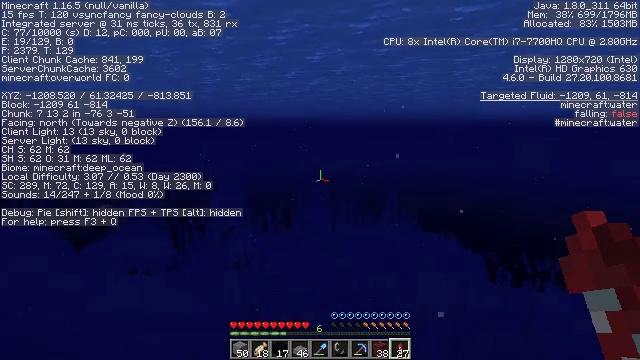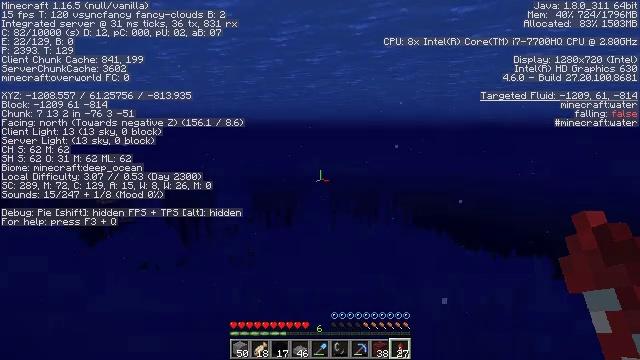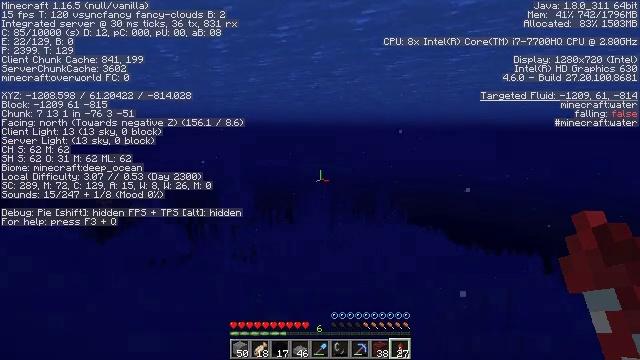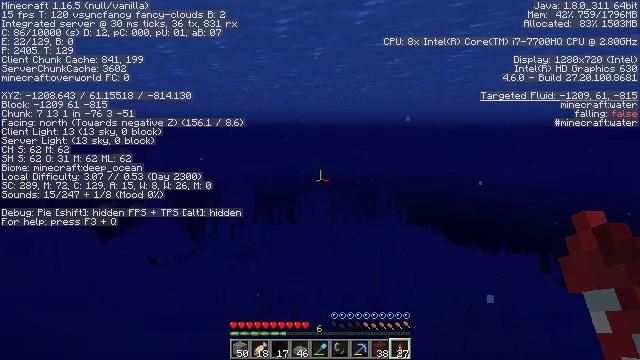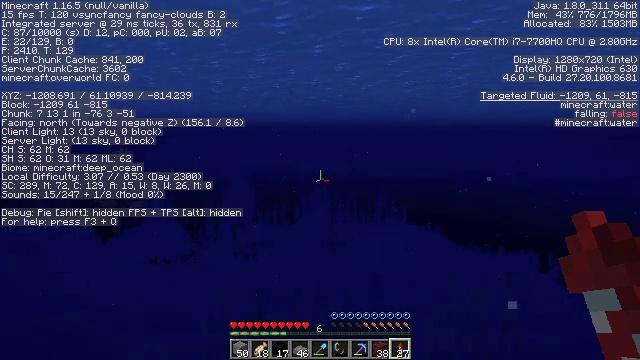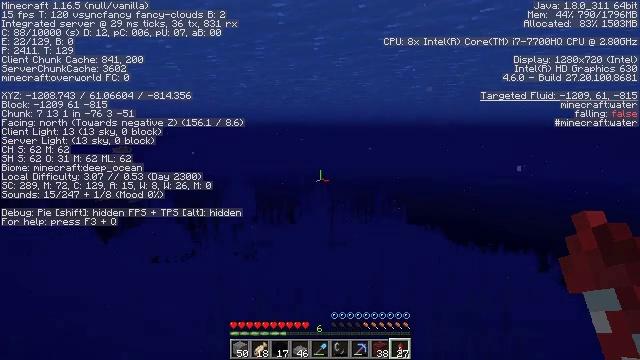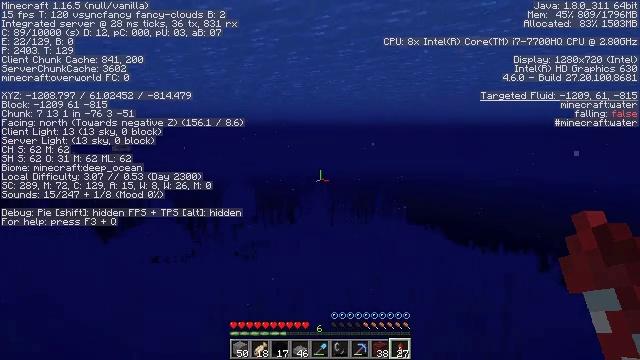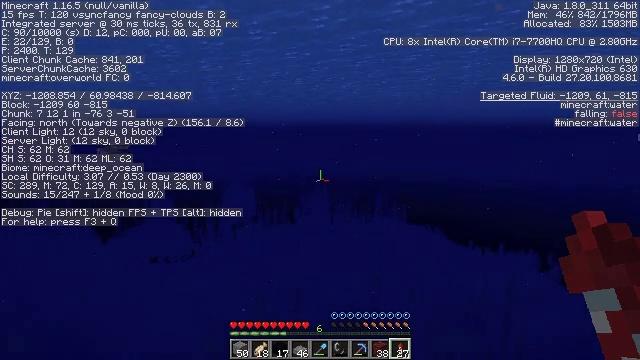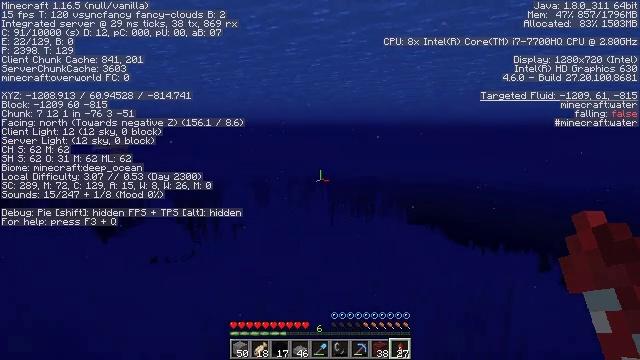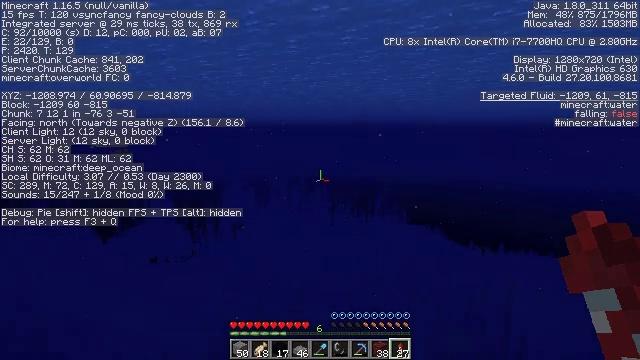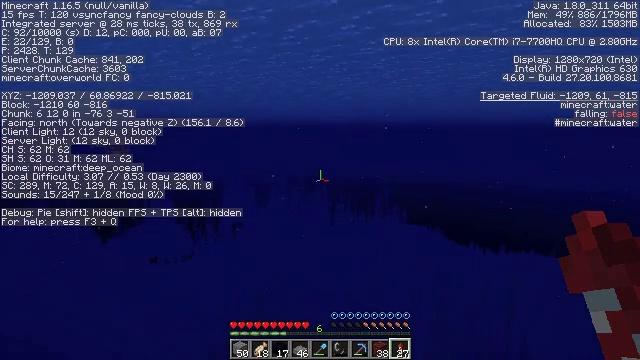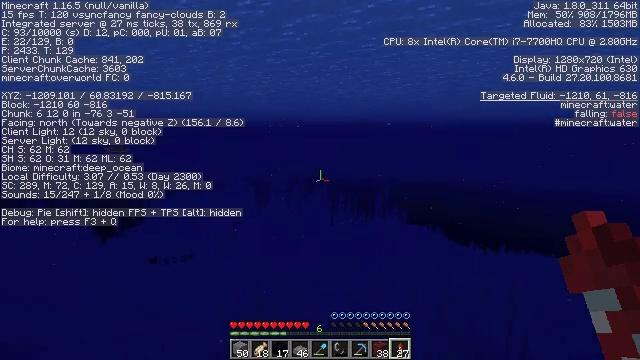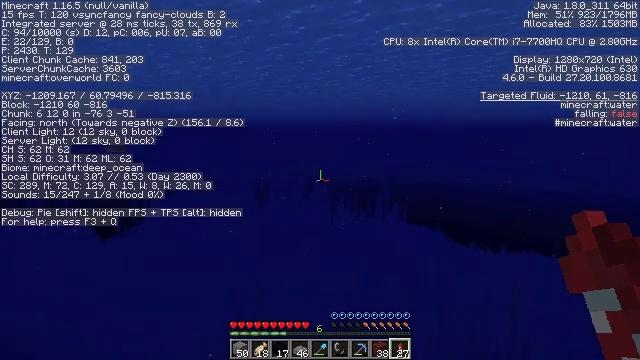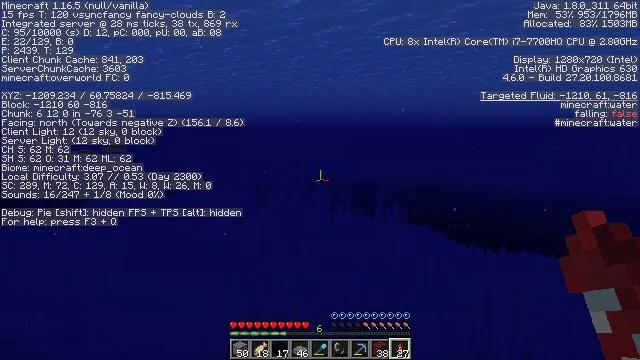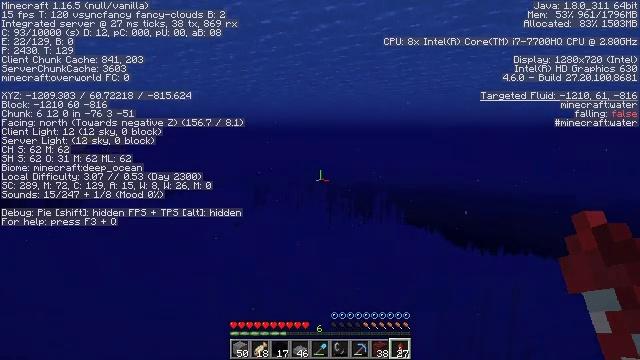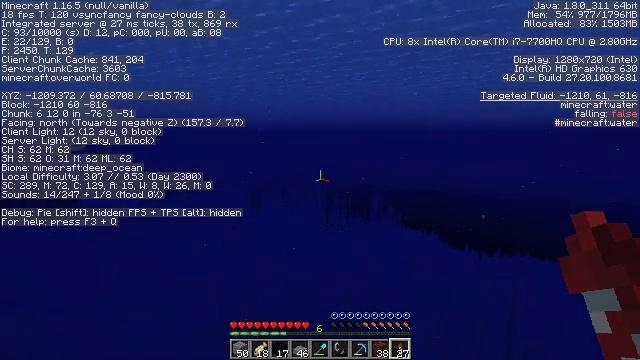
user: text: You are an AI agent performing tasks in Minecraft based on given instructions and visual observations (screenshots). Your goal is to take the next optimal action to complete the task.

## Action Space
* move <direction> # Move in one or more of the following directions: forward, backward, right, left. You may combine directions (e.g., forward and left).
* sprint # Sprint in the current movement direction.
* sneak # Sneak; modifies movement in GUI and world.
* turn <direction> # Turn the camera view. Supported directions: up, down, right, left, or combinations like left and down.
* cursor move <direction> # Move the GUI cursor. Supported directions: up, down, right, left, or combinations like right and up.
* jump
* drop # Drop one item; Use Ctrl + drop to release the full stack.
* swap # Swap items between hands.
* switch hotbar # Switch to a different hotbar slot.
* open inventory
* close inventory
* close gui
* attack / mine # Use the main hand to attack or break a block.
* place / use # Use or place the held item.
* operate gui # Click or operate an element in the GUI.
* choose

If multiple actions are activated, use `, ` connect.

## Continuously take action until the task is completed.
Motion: motion action
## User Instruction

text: Harvest black concrete powder.
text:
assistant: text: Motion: move forward, sprint
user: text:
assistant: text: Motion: move forward, sprint
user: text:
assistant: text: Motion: move forward
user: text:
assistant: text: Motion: move forward
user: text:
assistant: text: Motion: move forward
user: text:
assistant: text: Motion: move forward
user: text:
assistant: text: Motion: move forward
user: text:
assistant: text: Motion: move forward
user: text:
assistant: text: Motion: move forward
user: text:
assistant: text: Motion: move forward
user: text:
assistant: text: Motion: move forward
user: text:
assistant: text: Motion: move forward
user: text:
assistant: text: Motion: move forward
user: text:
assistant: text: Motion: move forward
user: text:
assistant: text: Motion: move forward
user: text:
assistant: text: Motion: move forward
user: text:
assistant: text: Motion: move forward
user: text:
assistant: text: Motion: move forward
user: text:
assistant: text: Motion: move forward
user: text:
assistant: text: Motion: move forward
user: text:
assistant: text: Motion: move forward
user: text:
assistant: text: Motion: move forward
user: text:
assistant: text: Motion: move forward
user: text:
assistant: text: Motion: move forward
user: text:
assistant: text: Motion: move forward
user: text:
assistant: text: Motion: move forward
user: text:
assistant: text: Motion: move forward
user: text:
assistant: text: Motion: move forward
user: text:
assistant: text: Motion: move forward
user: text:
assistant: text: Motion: move forward